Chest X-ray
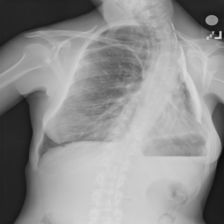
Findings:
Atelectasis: negative
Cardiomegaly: negative
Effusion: negative
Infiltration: negative
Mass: negative
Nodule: negative
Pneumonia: negative
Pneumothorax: negative
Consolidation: negative
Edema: negative
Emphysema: negative
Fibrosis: negative
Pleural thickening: negative
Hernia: negative